Question: I'm working on a project in Python for a salesman. The project takes the pay from hours worked for the week and the percentage from commission of sales per week and adds them together to give the total weekly pay of the salesman. The problem I'm running into is dividing the sales amount with the percent they receive from each sale. The error is "cannot assign to operator"
'''
#Prompt user for the number of hours worked that week
hours_worked = int(input("How many hours did you work this week?
"))
#Define hourly wage
per_hour = 30
#Multiply the hourly wage and hours worked that week
total_hours_pay = hours_worked * per_hour
#Prompt user for the number of sales made that week
sales_made = int(input("How many sales did you make this week?
"))
#Amount of each sale
sales = 250
#Determine commission of each sale
25 / sales = commission
#Multiply the commission times the amount of sales made to retrieve amount of total commission pay
total_sales_pay = sales_made * commission
#Add total commission pay from sales with the total hours pay to get the weekly total
total_week_pay = total_sales_pay + total_hours_pay
print(total_week_pay)
'''

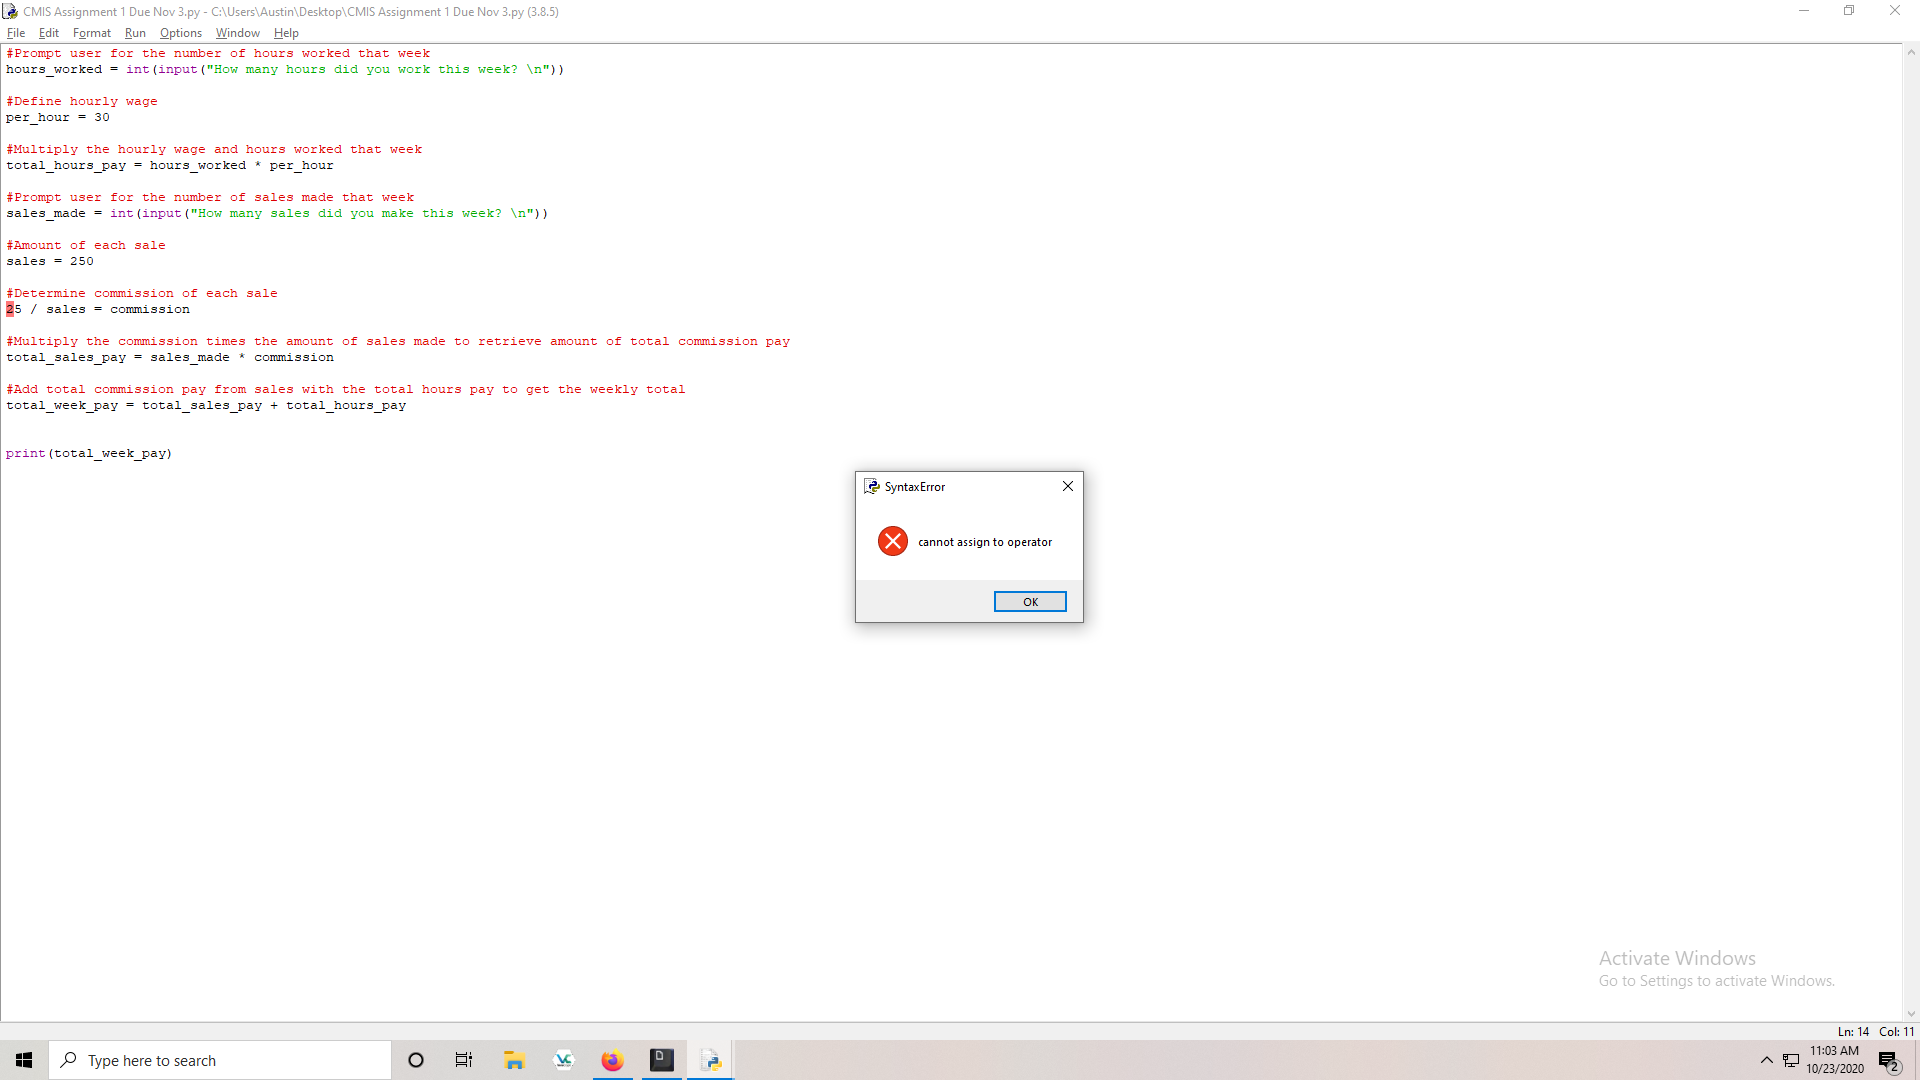
Answer: You wrote:
'''
25 / sales = commission
'''
But when assigning something to a variable, you need to put the variable at the start of the statement.
Try
'''
commission = 25 / sales
'''